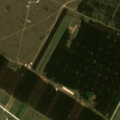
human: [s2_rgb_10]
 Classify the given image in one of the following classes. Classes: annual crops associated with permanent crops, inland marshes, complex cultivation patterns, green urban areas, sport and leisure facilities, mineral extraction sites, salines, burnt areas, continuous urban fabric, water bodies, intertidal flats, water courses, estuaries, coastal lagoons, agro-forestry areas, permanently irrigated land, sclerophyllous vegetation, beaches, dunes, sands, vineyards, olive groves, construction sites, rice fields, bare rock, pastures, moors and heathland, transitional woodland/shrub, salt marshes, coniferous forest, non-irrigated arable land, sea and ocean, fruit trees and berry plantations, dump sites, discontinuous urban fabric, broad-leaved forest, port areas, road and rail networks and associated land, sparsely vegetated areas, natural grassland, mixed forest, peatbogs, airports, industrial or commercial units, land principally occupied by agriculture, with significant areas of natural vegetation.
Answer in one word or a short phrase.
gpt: mineral extraction sites, non-irrigated arable land, coniferous forest, natural grassland